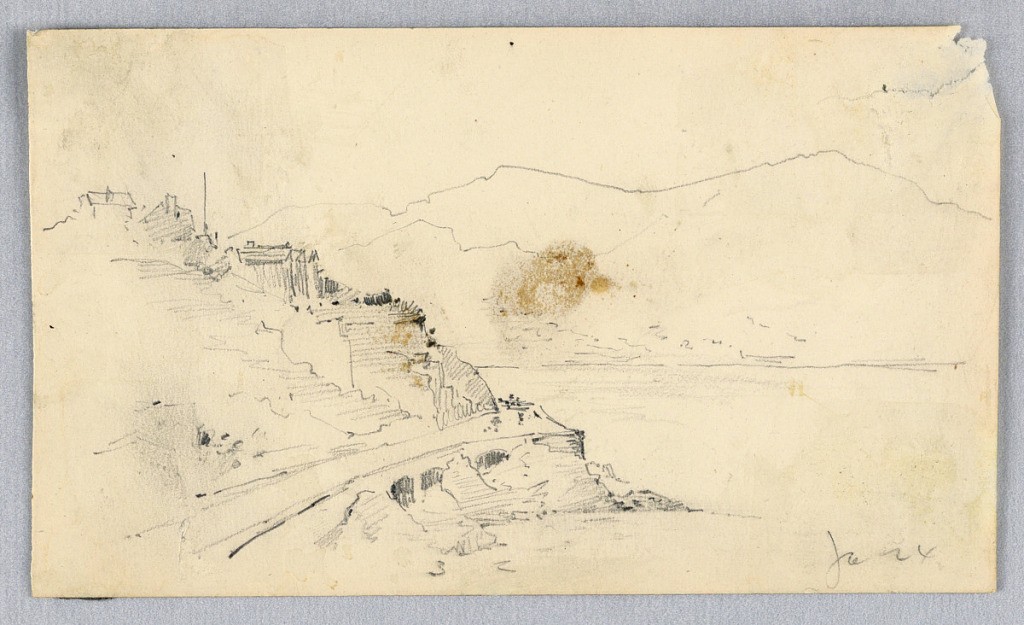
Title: Italian Coast Town
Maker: Francis Augustus Lathrop, American, 1849–1909
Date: ca. 1883
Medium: Graphite and black crayon on paper
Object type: Drawing
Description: Steep coastal cliff, at left, with town and road below. Water at right, and mountains beyond.